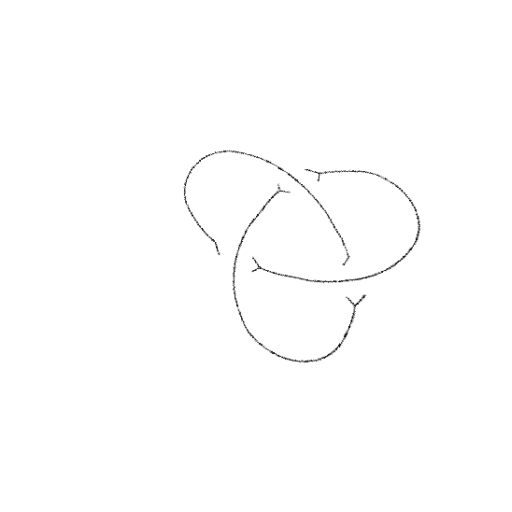
Crossing number: 3